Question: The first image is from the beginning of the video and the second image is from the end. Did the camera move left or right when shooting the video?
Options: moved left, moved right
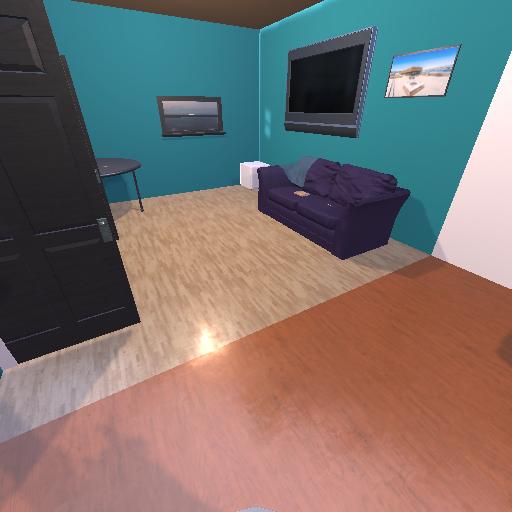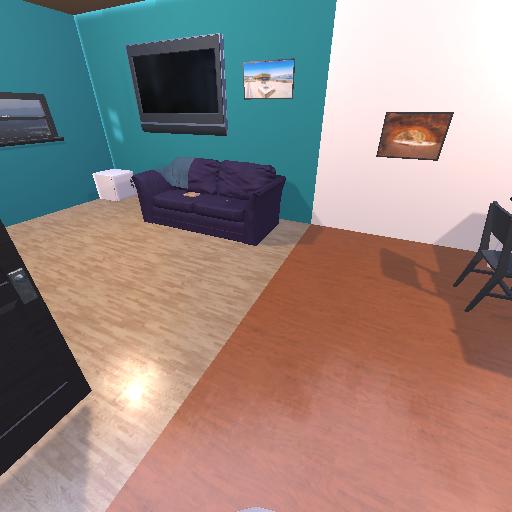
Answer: moved left